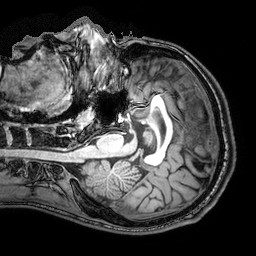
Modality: T1w
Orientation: coronal
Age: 27
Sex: male
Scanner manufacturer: philips
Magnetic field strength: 3 T
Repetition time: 8.088 s
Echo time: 3.696 s